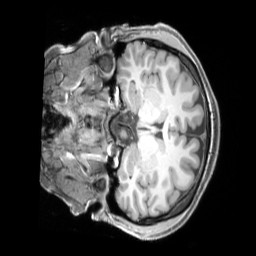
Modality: T1w
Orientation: coronal
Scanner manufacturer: siemens
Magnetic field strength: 3 T
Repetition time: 2.3 s
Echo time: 0.00226 s